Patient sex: M
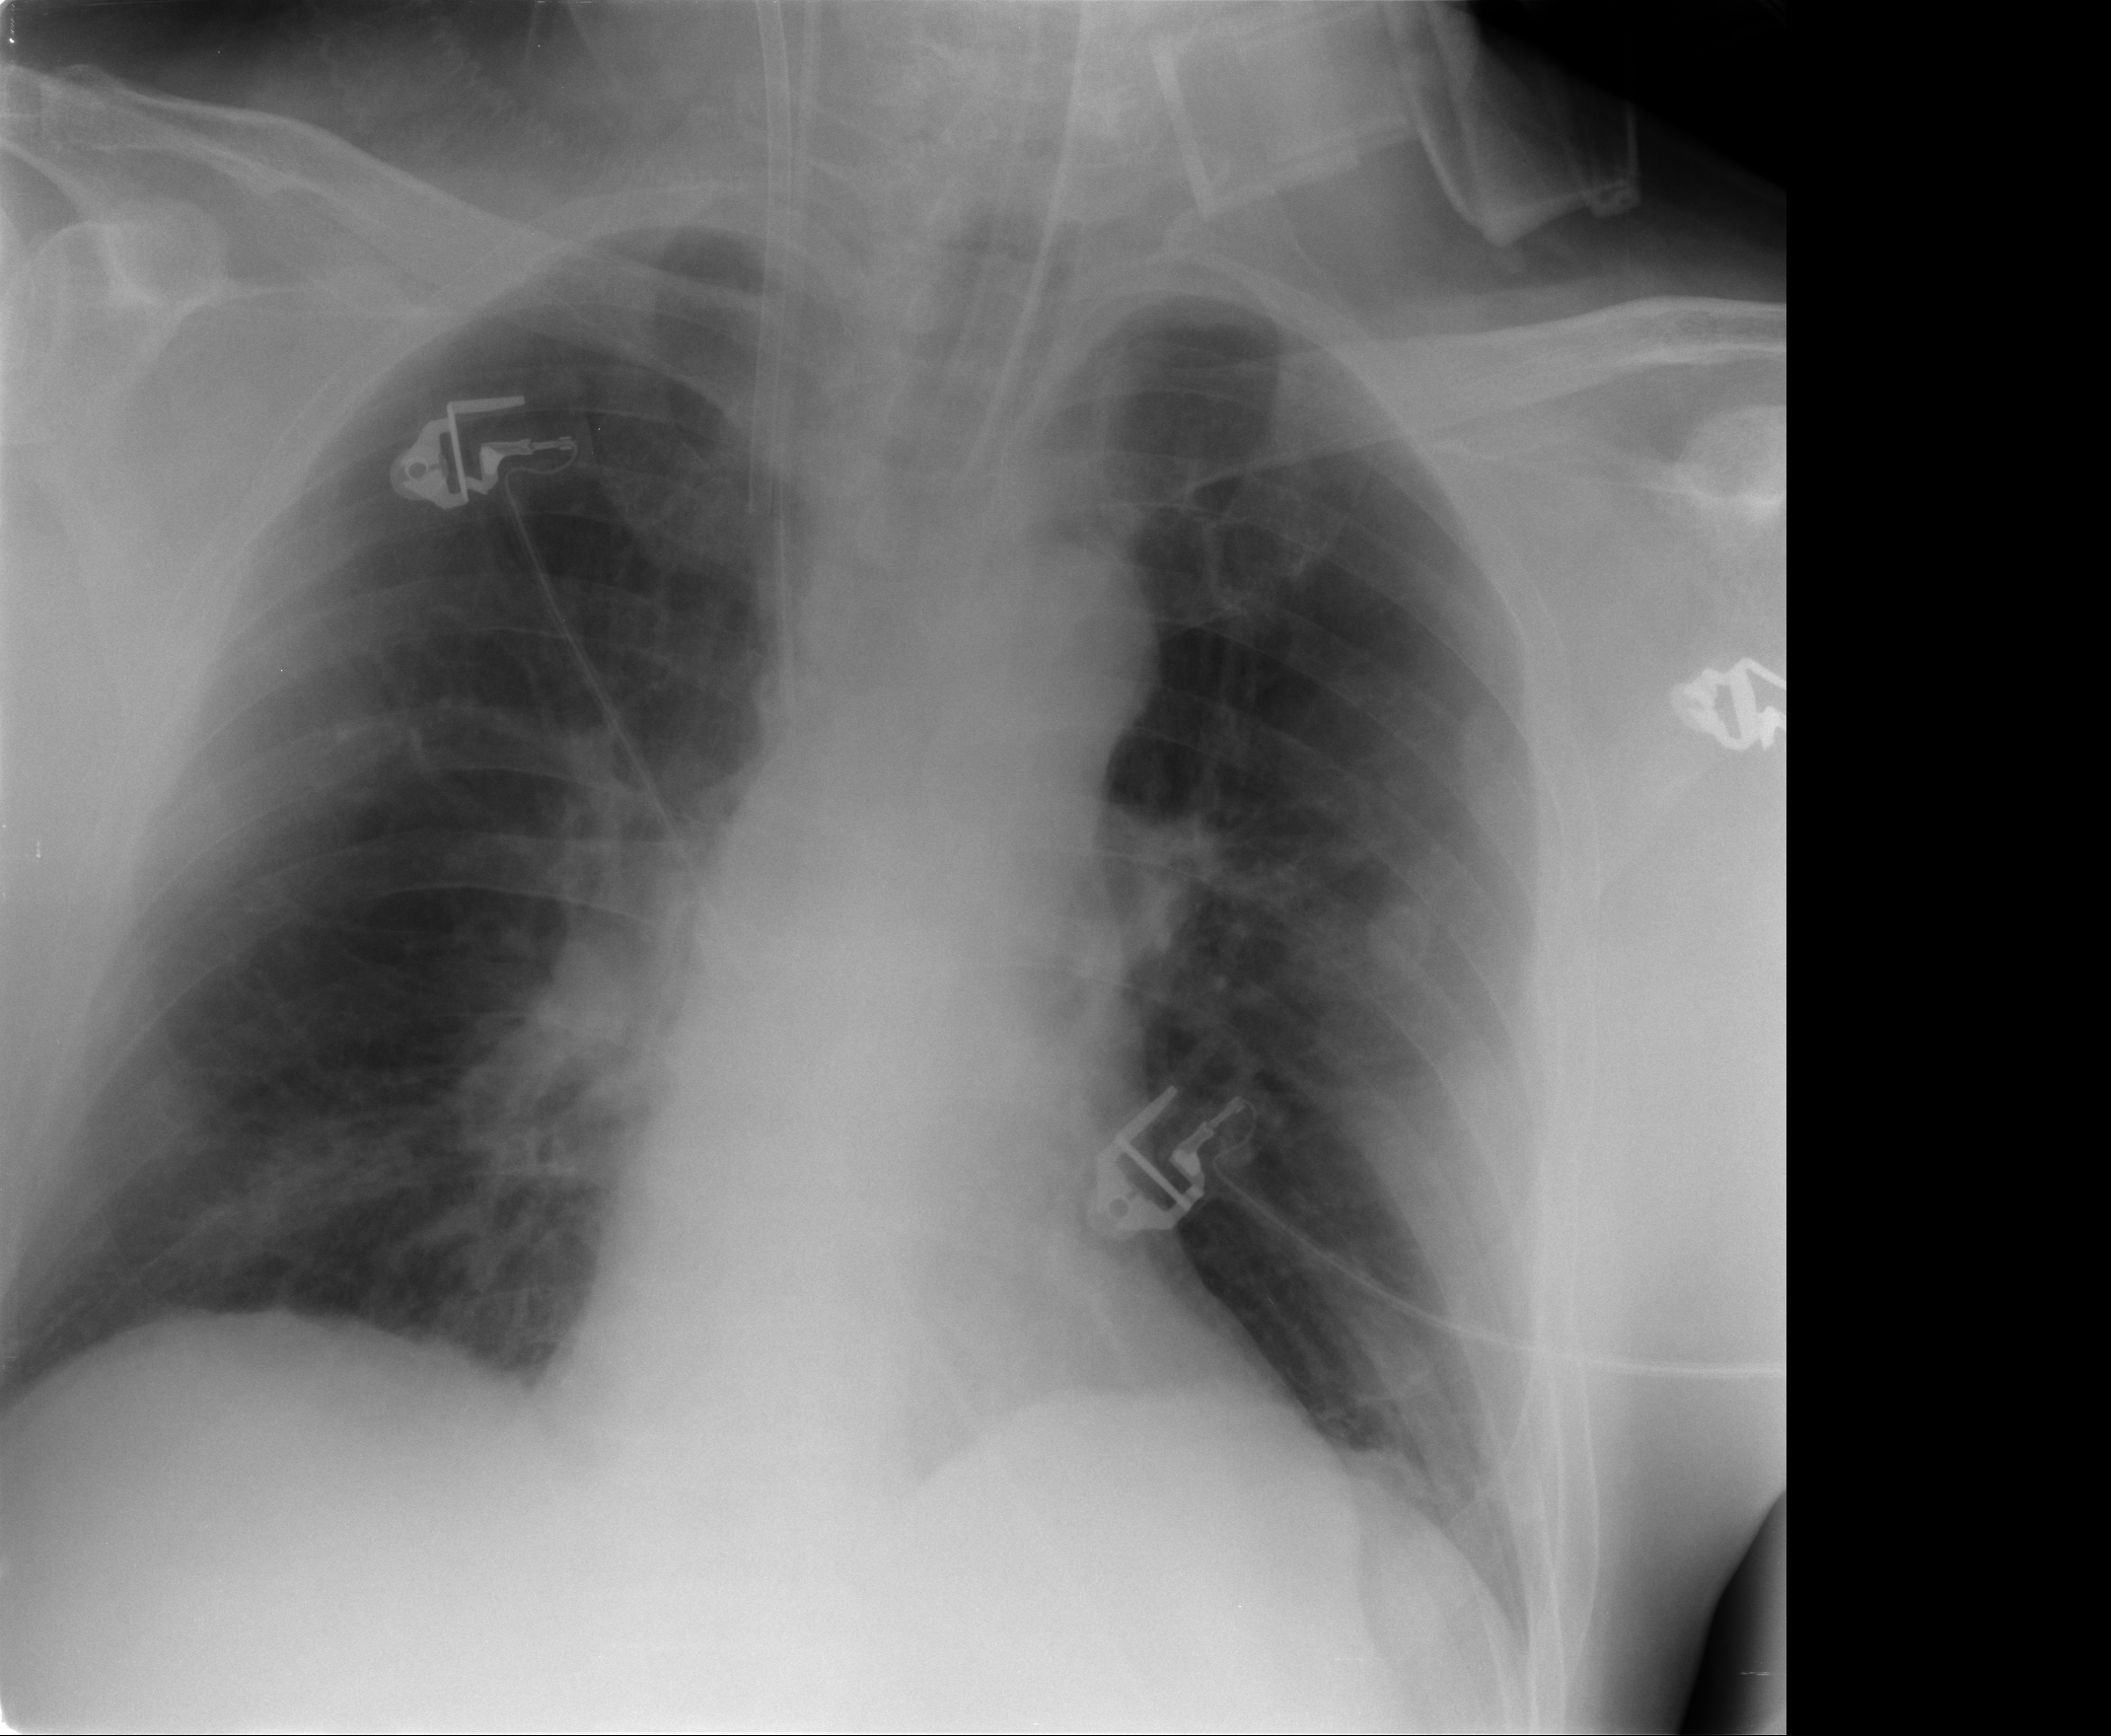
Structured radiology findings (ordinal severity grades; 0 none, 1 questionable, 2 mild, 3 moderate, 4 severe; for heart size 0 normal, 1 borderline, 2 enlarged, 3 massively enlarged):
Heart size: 0
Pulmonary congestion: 0
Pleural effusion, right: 0
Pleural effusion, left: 0
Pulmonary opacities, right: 0
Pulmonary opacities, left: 0
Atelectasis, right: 2
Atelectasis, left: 2